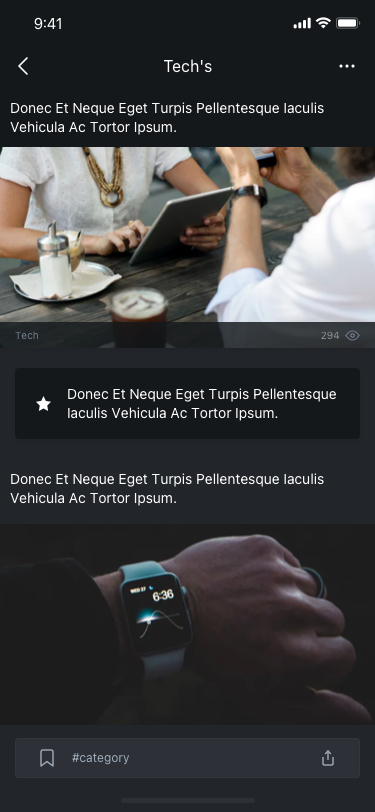
Text in this UI design:
Lorem ipsum dolor sit amet, consectetur adipiscing elit.